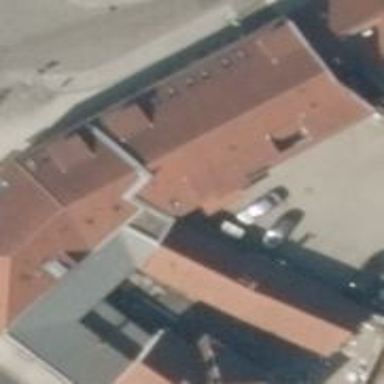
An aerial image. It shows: Educational institution office.